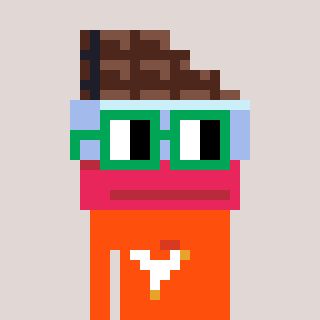
a pixel art character with square green glasses, a chocolate-shaped head and a orange-colored body on a warm background